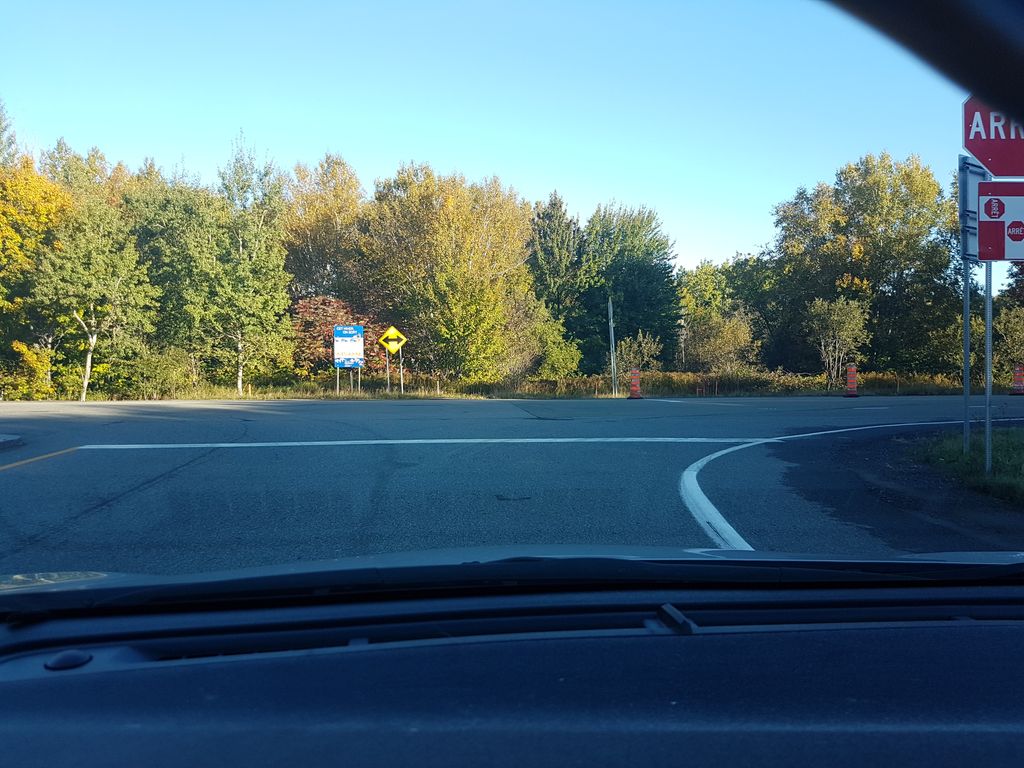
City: quebec_city